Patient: sex F, age 69
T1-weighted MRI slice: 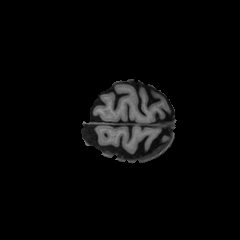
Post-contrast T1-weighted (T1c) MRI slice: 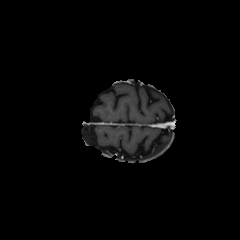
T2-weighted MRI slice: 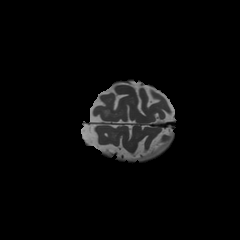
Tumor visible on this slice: no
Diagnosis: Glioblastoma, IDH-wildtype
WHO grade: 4